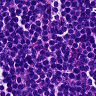
Metastatic tissue present: no